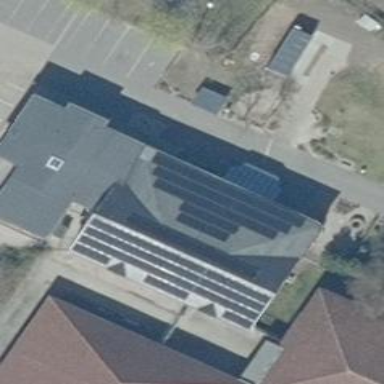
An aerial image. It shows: Solar power generator with photovoltaic panels.